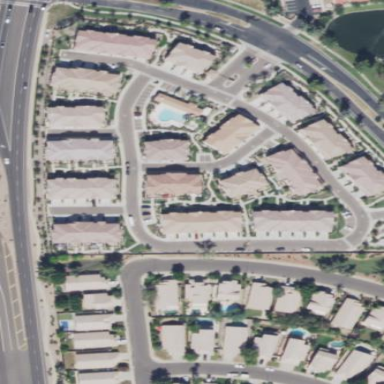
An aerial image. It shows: Residential neighbourhood.